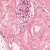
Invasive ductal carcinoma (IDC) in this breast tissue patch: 0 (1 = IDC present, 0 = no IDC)